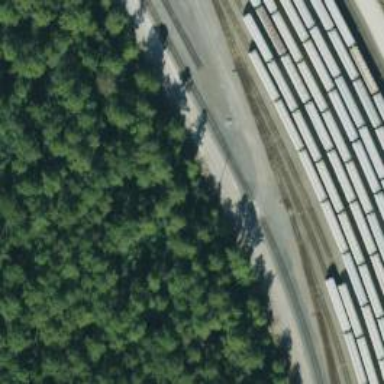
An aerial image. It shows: Rail spur service.